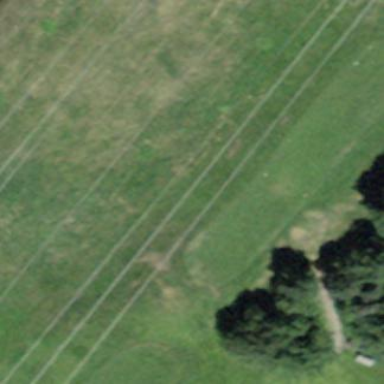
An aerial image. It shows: Golf tee.